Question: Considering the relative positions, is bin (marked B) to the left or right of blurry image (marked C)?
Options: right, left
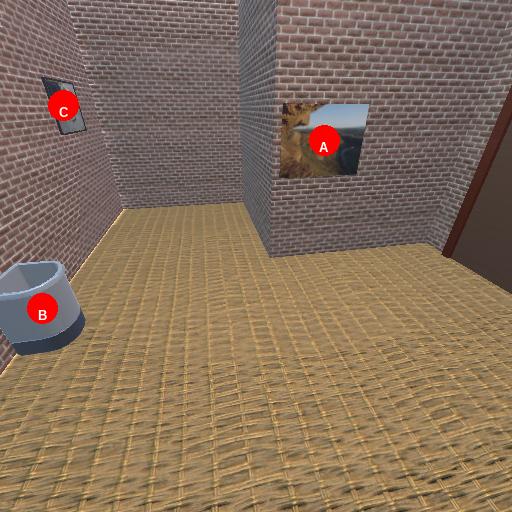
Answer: right